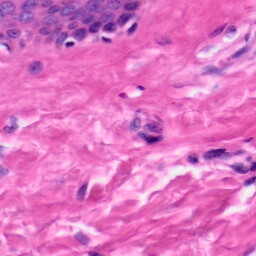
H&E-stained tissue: Skin